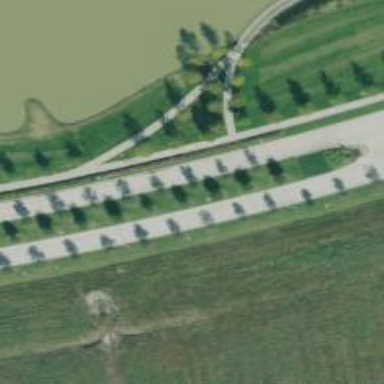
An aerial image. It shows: Row of trees in natural setting.